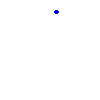
Particle: proton